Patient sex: M
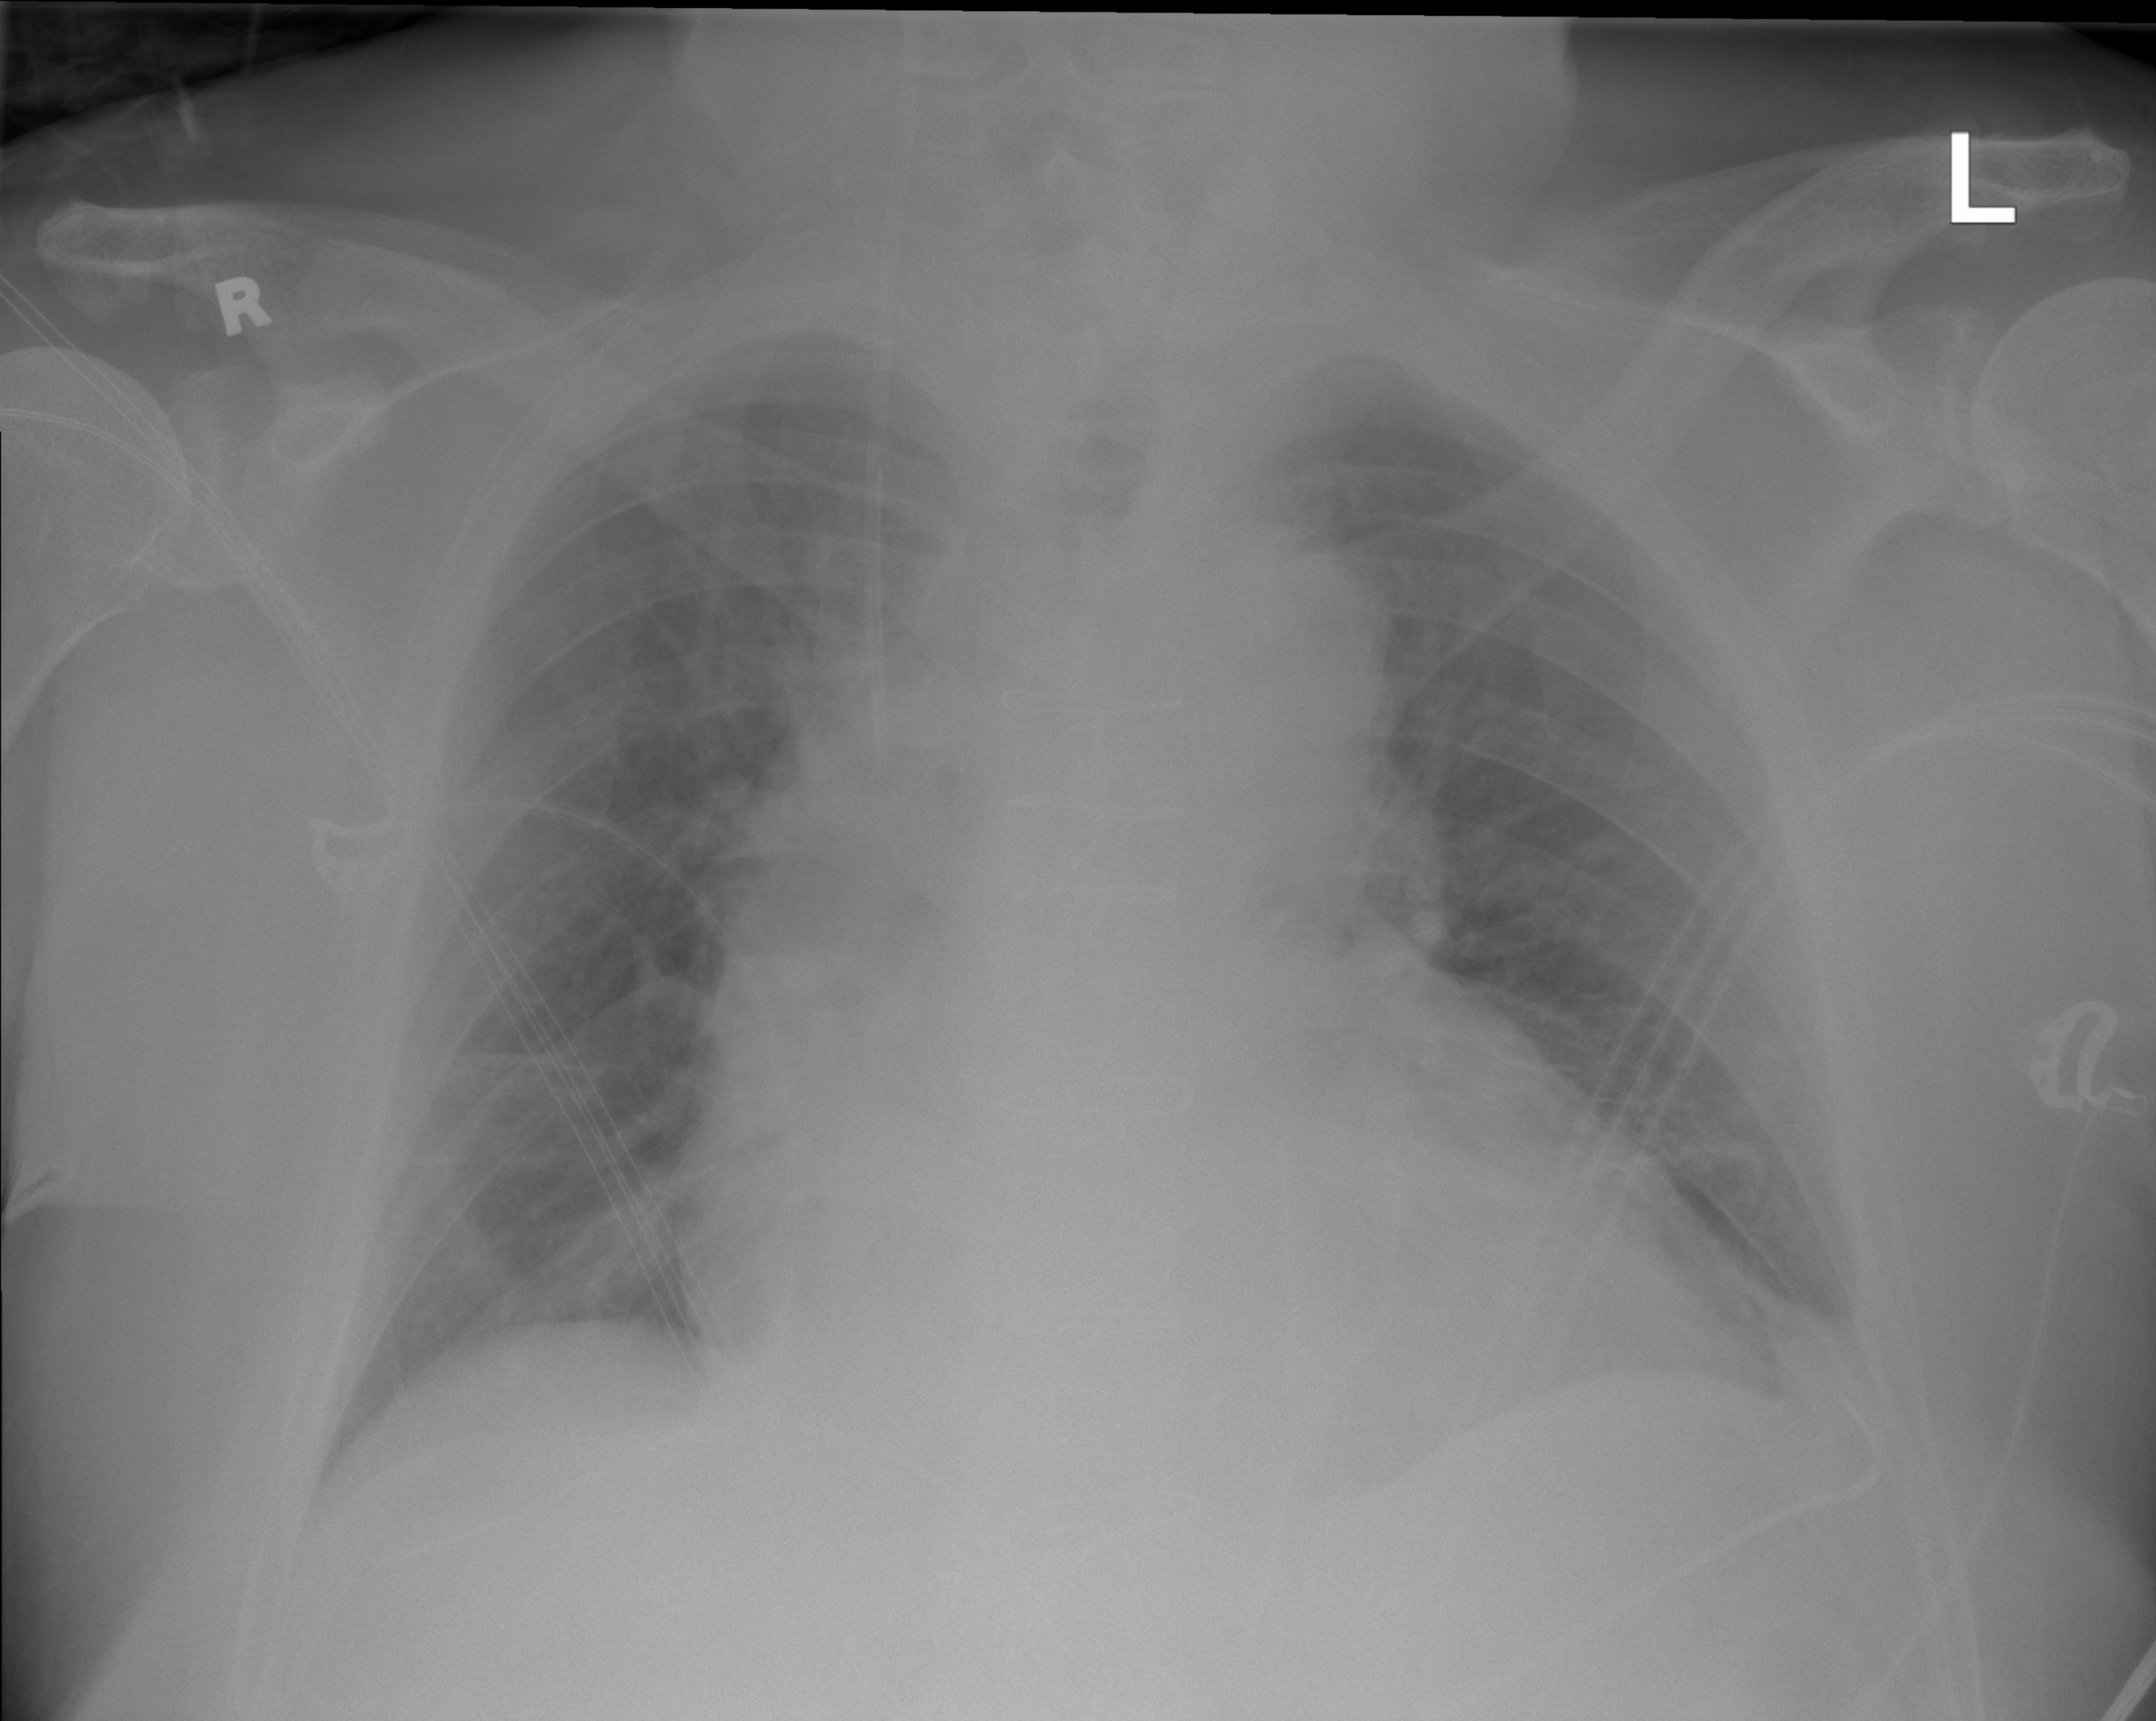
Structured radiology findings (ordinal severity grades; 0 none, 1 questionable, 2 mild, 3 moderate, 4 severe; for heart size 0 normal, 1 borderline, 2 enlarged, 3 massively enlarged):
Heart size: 2
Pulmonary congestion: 1
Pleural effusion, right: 0
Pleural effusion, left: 0
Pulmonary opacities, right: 0
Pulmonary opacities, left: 0
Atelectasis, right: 0
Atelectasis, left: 2